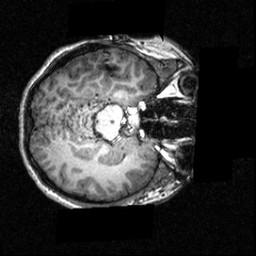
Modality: T1w
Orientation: axial
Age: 18
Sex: female
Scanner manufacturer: siemens
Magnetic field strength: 3.951 T
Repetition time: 1.5 s
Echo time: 0.00335 s